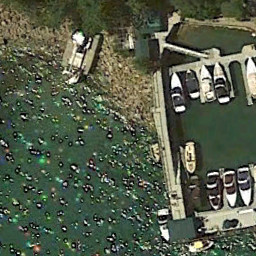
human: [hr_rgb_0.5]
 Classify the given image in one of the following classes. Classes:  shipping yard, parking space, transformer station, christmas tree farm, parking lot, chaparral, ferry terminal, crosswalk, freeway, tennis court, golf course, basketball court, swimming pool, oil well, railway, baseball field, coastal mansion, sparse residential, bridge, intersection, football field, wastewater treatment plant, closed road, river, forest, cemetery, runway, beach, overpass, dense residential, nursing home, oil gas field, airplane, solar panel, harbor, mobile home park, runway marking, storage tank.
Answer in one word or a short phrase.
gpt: ferry terminal